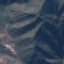
Land use / land cover class: HerbaceousVegetation